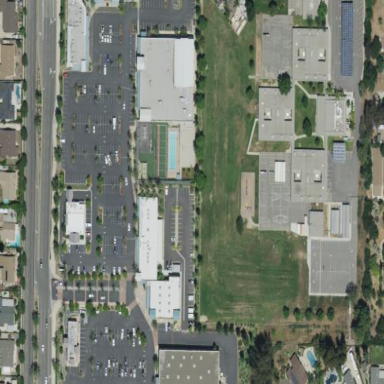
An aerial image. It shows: School.